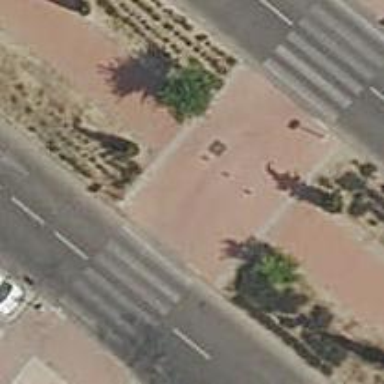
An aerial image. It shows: Pedestrian crossing with zebra markings on footway.